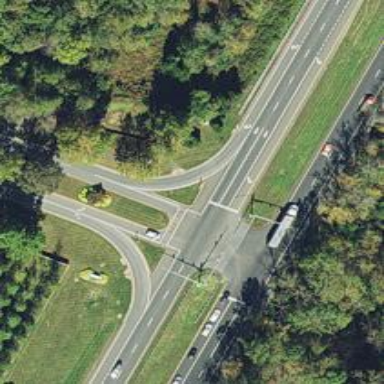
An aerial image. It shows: Trunk highway with expressway features.